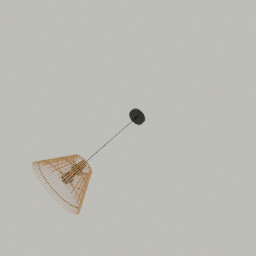
Label: lighting